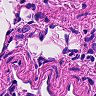
Metastatic tissue present: no